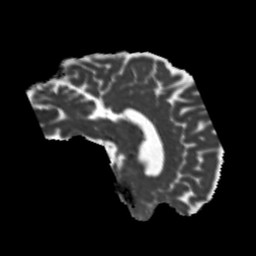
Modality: MD
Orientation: sagittal
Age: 63
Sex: male
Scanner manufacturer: siemens
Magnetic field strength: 3 T
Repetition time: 5.25 s
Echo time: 0.08 s